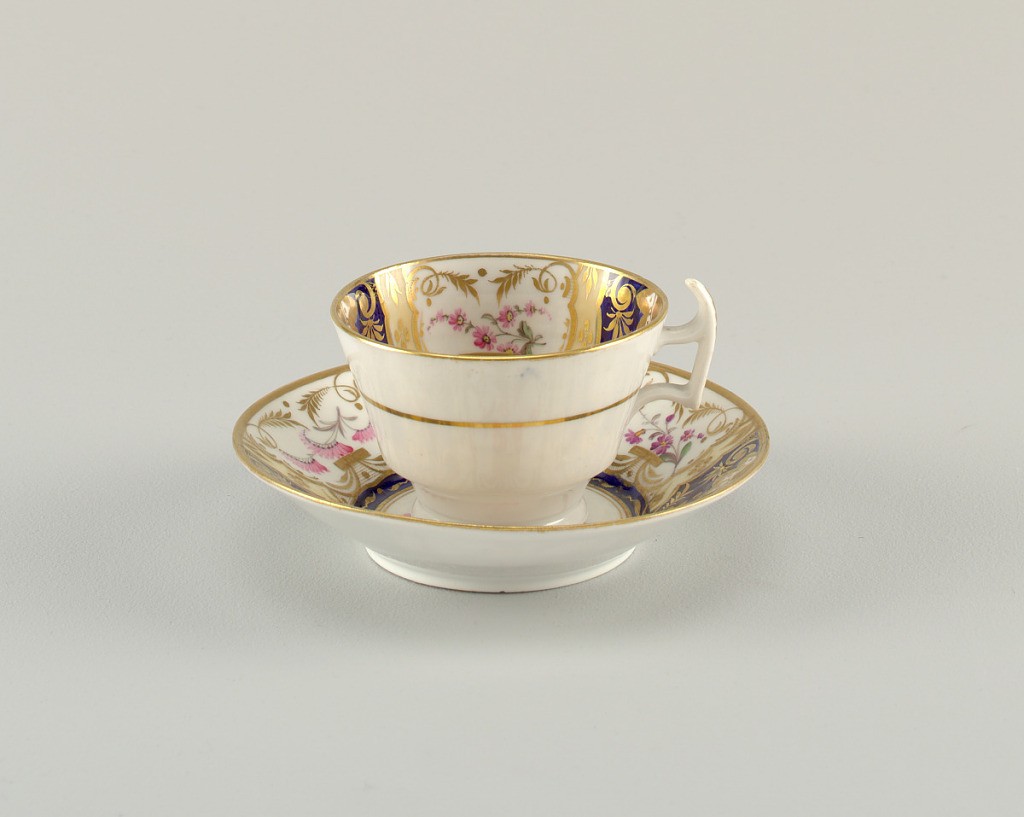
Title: Cup and Saucer, from a Tea Service
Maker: Spode Ceramic Works, English, established 1776
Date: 19th century
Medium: porcelain, vitreous enamel, gold
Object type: cup and saucer
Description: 1992-5-55-a,b: Cup has handle with raised spur. Exterior decorate...